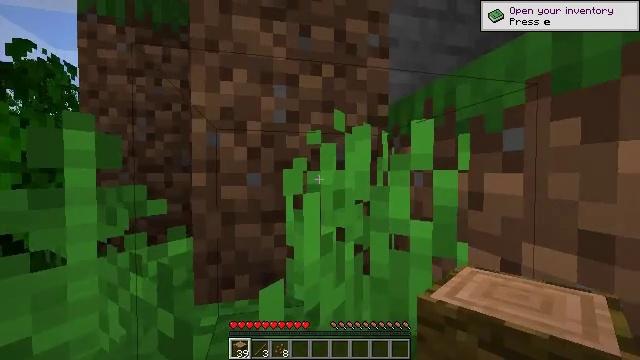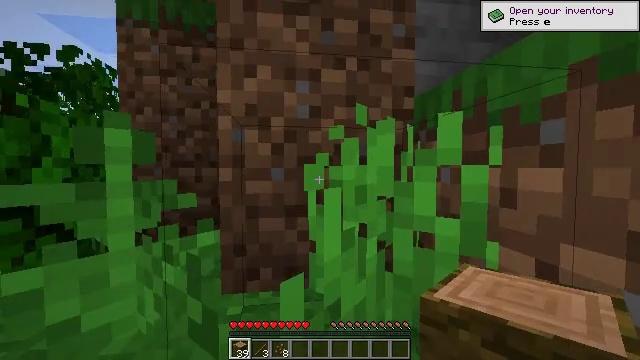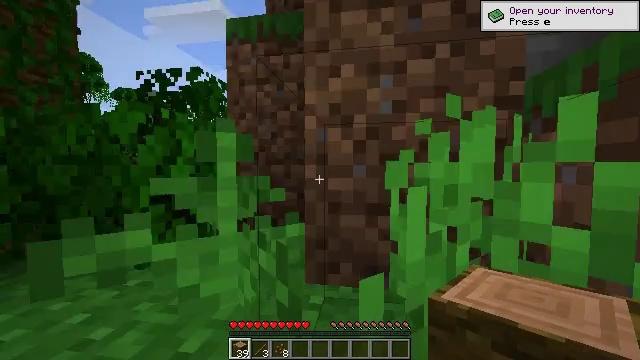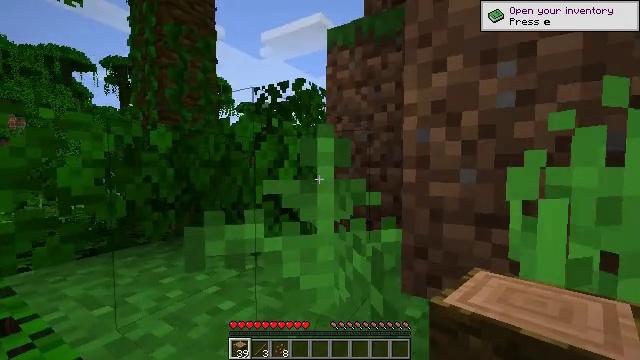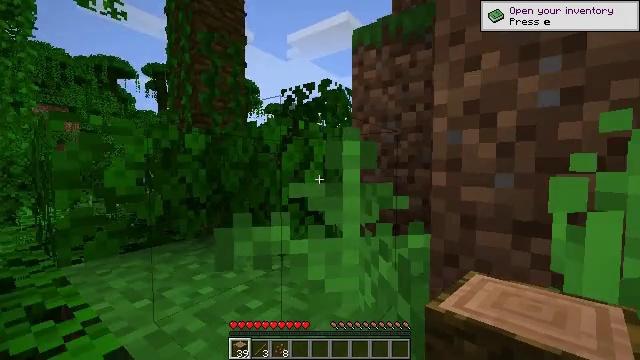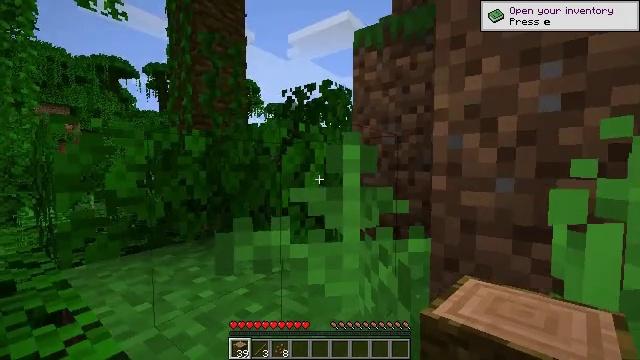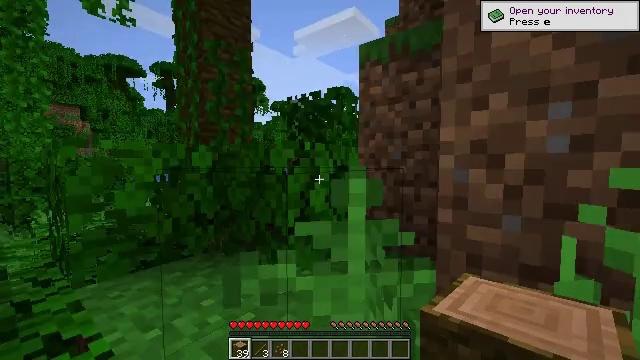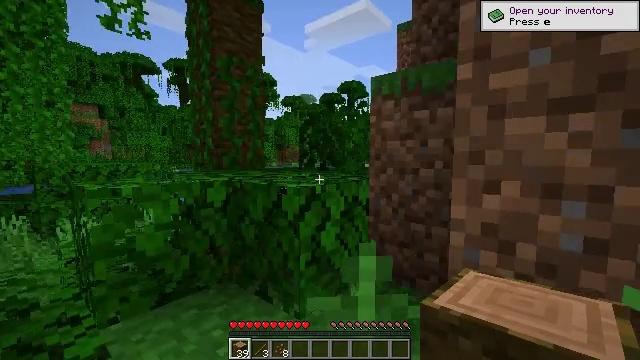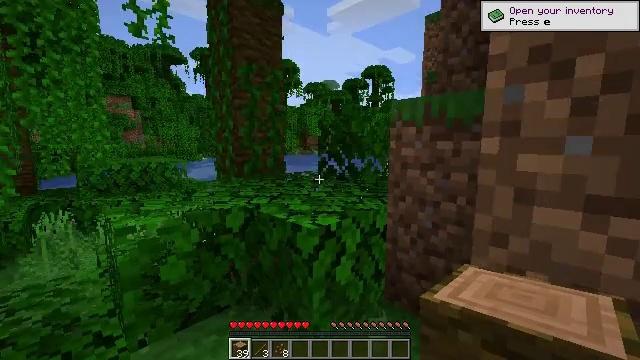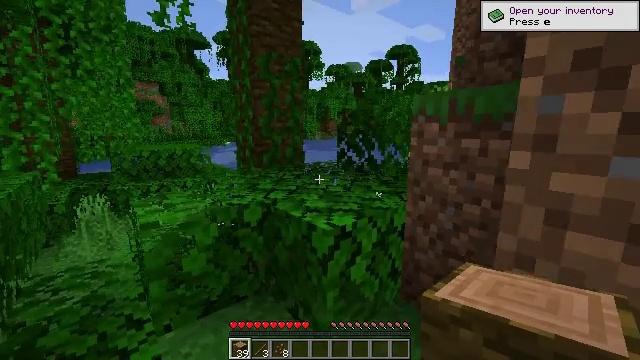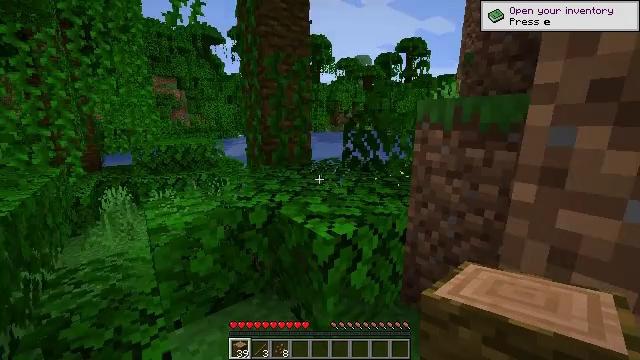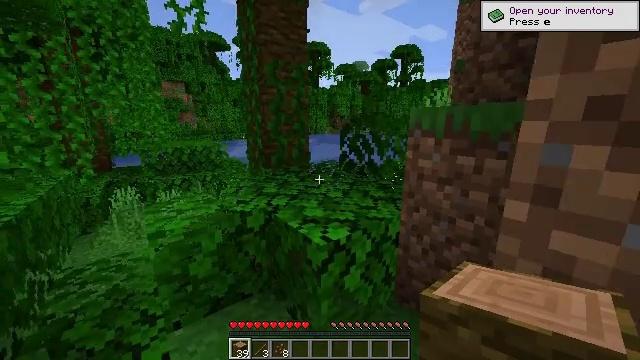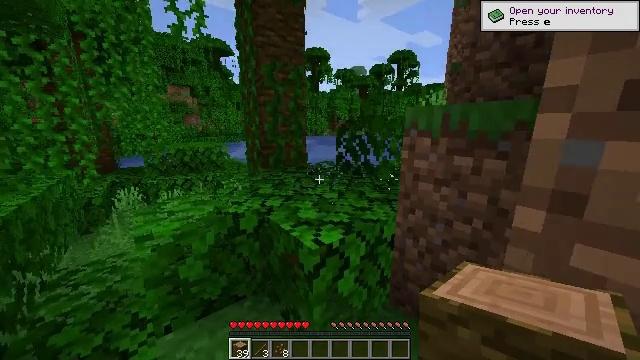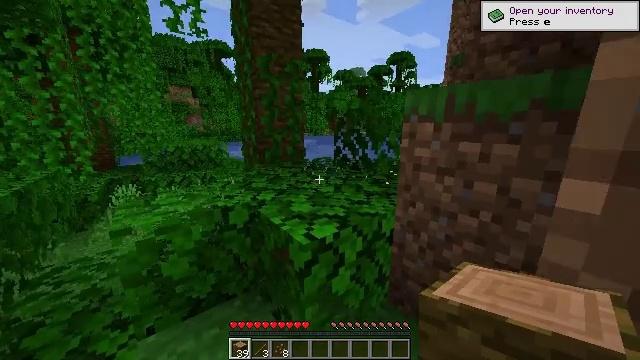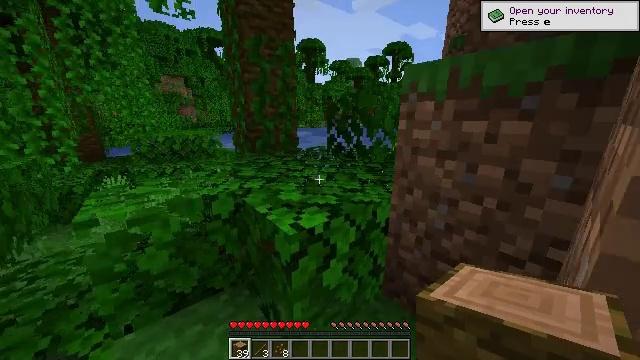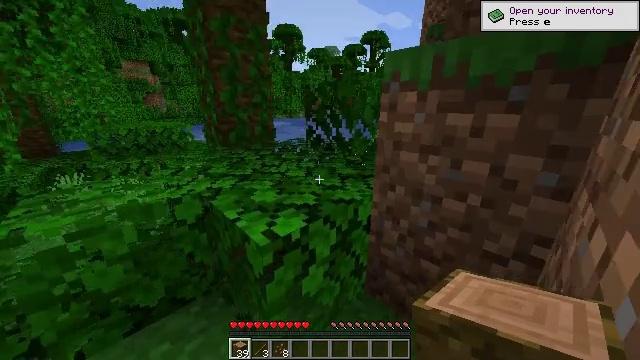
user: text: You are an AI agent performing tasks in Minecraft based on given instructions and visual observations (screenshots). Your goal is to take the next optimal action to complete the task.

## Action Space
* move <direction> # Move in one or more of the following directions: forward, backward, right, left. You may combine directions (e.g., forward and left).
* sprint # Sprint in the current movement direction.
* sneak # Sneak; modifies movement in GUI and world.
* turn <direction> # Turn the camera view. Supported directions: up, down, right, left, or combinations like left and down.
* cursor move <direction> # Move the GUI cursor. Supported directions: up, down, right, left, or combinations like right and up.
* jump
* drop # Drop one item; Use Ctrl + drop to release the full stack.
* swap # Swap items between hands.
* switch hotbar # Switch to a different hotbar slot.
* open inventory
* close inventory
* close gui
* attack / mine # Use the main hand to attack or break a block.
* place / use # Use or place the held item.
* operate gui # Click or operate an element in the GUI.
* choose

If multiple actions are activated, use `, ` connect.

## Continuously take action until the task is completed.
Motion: motion action
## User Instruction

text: Get jungle planks from jungle logs in inventory.
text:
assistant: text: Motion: move forward, turn left and down
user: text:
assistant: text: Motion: move forward, turn left
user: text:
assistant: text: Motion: move forward, turn left
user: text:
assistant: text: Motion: move forward, turn left
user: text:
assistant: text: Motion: move forward
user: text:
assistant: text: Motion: move forward, sprint, turn left, jump
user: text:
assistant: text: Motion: move forward, sprint, turn left and down, jump
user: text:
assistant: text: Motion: move forward, sprint, turn left and down, jump
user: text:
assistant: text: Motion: move forward, sprint, turn left and down, jump
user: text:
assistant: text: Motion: move forward, turn left and down, jump
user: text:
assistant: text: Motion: move forward, jump
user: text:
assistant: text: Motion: move forward, jump
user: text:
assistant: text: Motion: move forward, sprint, jump
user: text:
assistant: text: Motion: move forward, sprint, turn right and down, jump
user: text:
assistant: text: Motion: move forward, sprint, turn right and down, jump
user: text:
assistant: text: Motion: move forward, turn right and down, jump
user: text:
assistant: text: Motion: move forward, turn right and down, jump
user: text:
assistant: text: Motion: move forward, jump
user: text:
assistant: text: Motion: move forward, jump
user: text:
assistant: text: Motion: move forward, jump
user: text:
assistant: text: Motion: move forward, jump
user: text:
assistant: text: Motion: move forward, sprint, jump
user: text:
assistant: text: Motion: move forward, sprint, jump
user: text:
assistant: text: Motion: move forward, sprint, turn left and up, jump
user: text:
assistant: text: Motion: move forward, sprint, turn up, jump
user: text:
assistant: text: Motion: move forward, turn left, jump
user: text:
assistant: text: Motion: move forward, jump
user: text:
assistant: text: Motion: move forward, jump
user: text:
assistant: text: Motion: move forward, jump
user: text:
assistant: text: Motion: move forward, jump